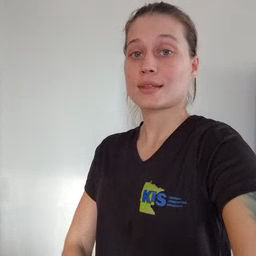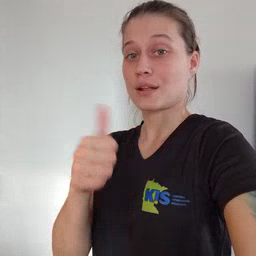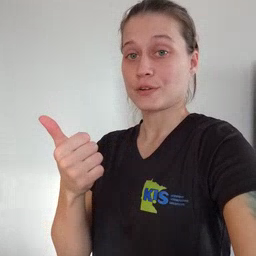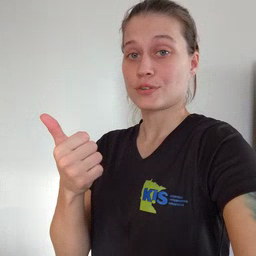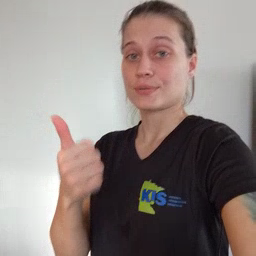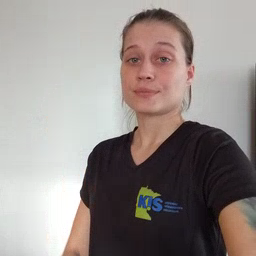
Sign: another